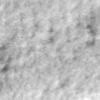
Label: no_change